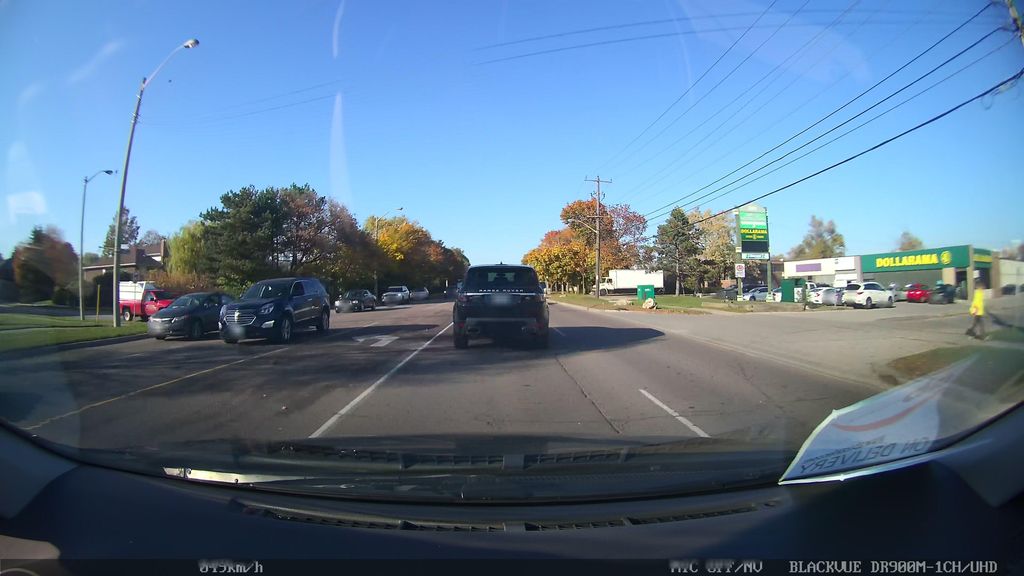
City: toronto